Field crop: tomato
Growth stage: 1
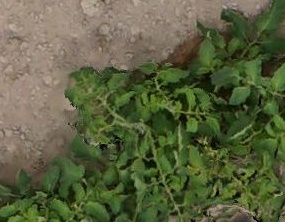
Species: tomato